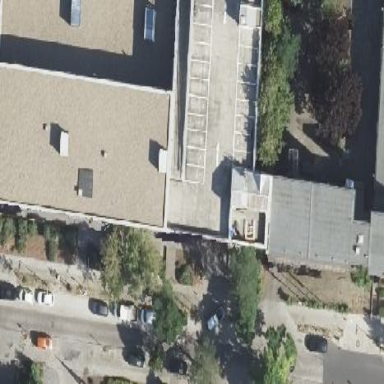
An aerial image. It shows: Part of building.